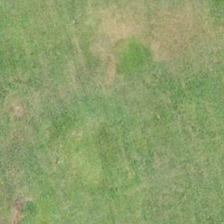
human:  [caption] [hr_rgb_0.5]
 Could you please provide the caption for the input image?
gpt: it is a piece of light green meadow .

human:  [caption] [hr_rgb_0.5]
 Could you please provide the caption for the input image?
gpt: it is a piece of light green meadow .

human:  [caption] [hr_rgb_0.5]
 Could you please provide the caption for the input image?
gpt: it is a piece of light green meadow .

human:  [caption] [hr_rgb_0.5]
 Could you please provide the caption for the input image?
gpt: it is a piece of light green meadow .

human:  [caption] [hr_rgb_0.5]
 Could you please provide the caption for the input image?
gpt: it is a piece of light green meadow .